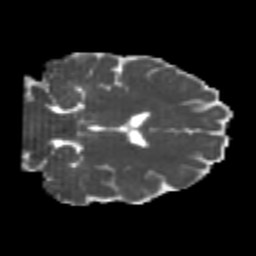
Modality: MD
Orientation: coronal
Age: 21
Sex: male
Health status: healthy
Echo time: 0.074 s